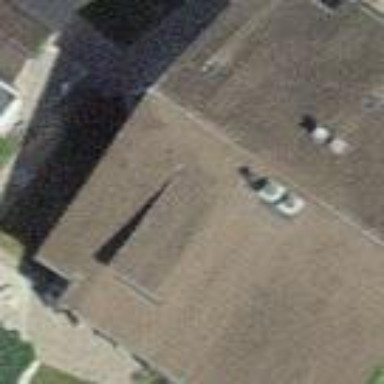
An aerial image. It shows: Residential building with gabled roof oriented across.